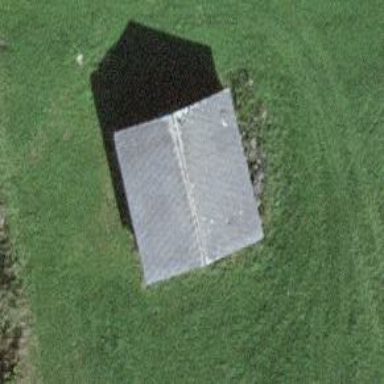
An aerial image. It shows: Shed building.